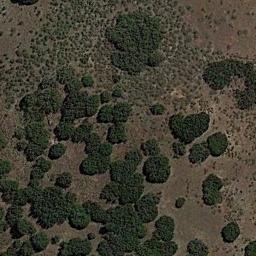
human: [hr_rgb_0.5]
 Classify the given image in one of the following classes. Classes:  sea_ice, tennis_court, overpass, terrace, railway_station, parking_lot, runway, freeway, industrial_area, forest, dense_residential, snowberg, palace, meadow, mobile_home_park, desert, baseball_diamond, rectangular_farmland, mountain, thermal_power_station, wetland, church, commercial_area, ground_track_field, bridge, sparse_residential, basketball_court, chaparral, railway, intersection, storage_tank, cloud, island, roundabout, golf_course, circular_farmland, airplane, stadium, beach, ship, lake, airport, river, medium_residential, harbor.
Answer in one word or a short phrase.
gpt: chaparral